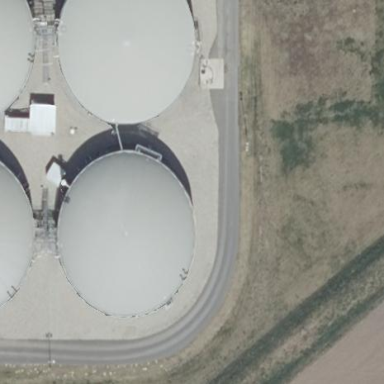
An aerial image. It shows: Digester building.